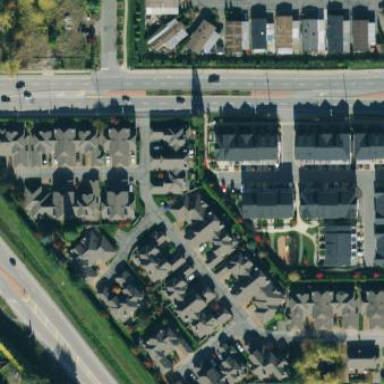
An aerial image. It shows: Residential area with gated fence.